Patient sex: M
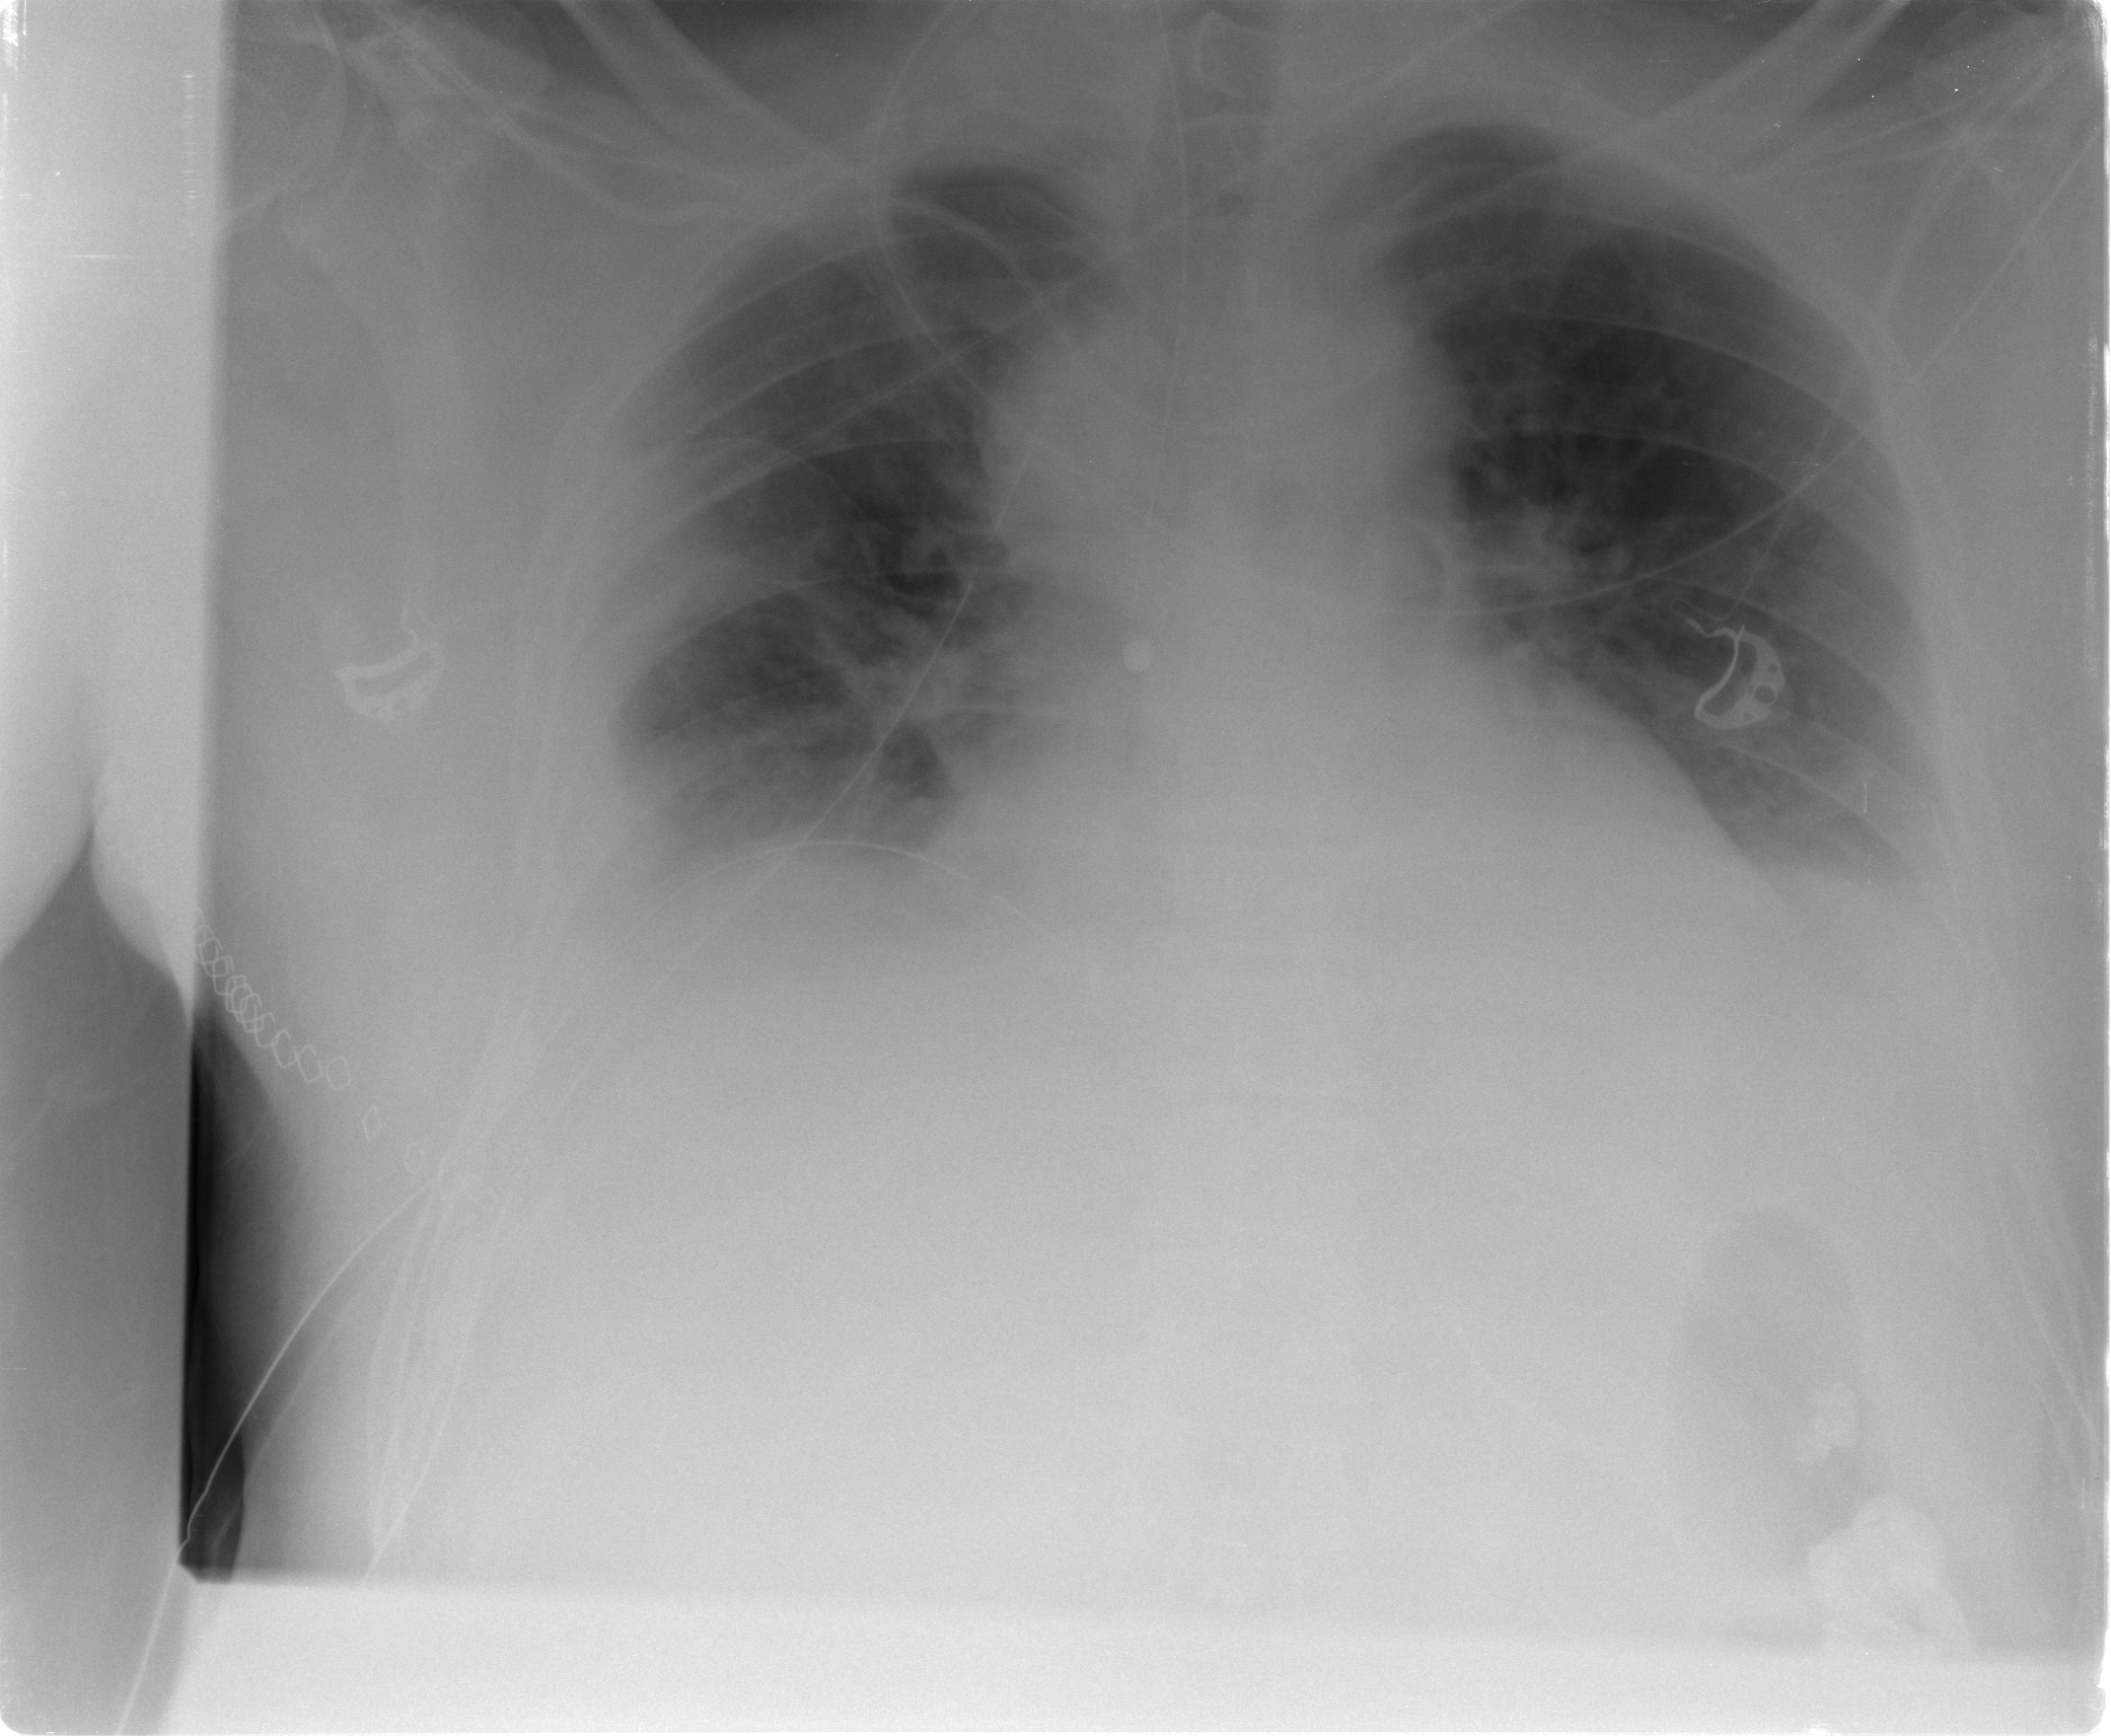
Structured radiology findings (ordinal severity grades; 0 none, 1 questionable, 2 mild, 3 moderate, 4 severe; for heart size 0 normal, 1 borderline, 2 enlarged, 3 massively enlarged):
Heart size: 0
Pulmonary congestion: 0
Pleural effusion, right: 2
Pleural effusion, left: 1
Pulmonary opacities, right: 0
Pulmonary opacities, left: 0
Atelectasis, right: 2
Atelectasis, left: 1